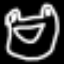
Label: frog